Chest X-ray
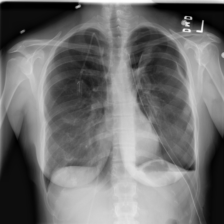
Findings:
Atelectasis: negative
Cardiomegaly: negative
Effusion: negative
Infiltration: negative
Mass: negative
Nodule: negative
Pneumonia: negative
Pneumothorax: negative
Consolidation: negative
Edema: negative
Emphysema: negative
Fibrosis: negative
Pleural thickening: negative
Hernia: negative